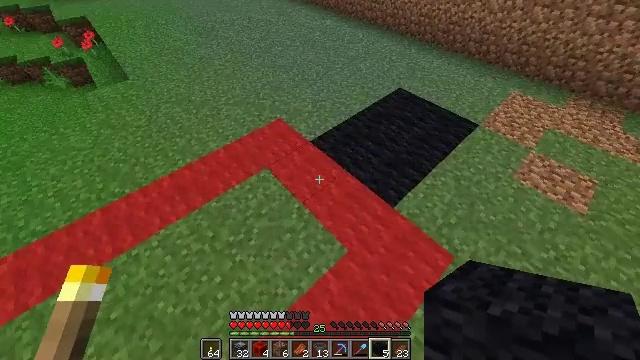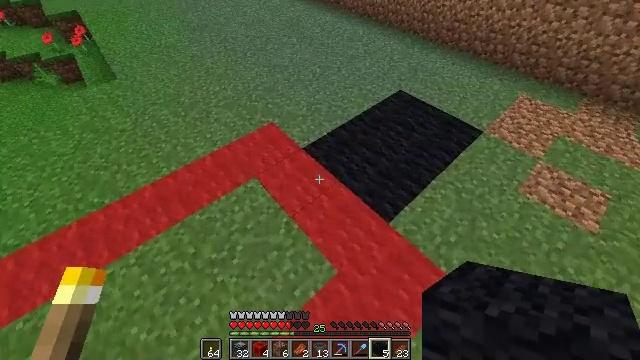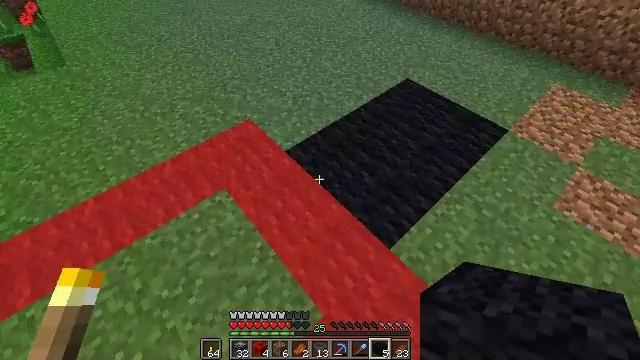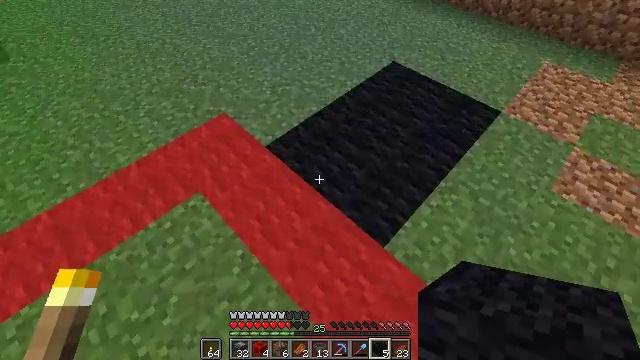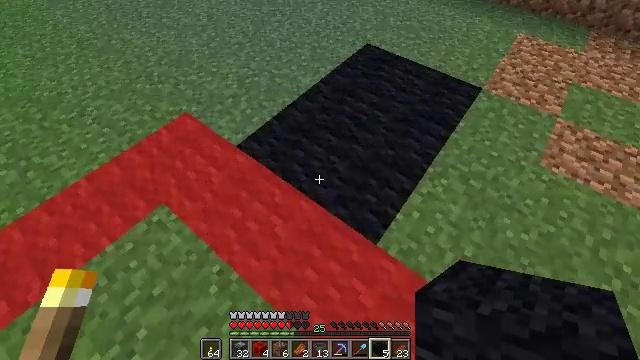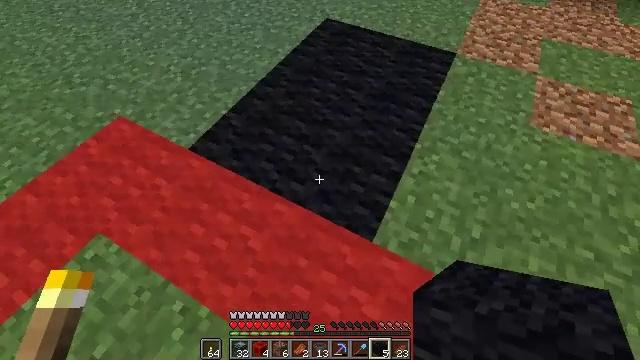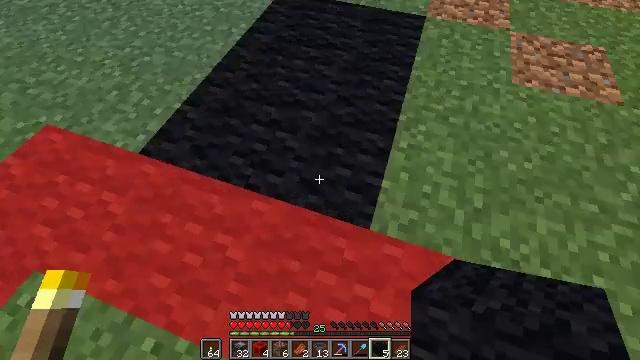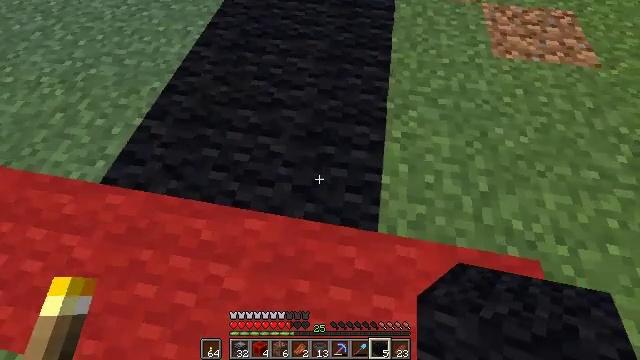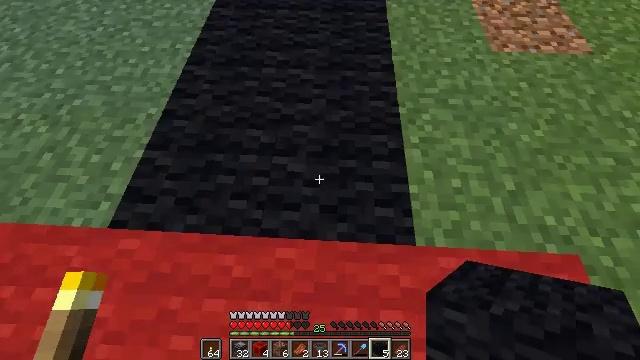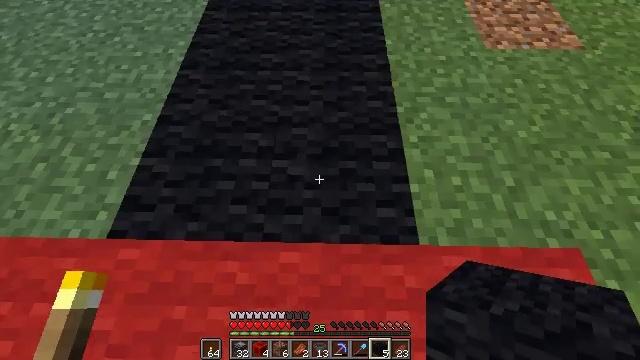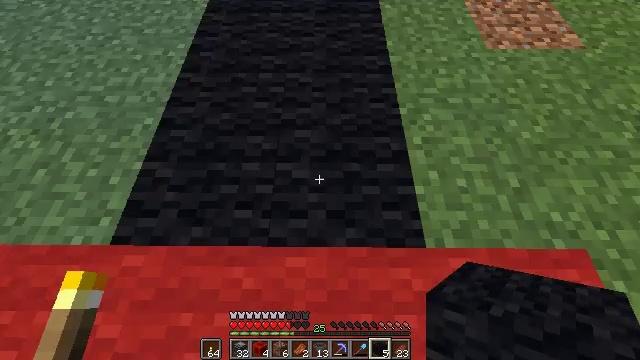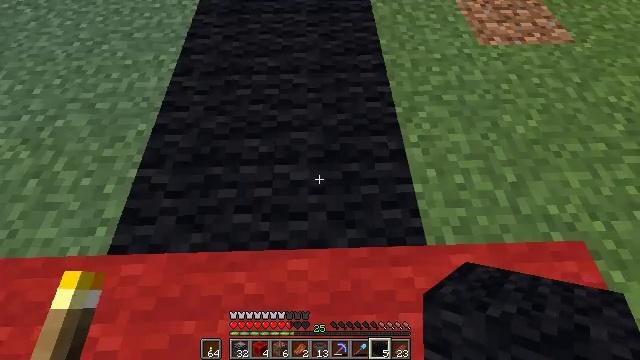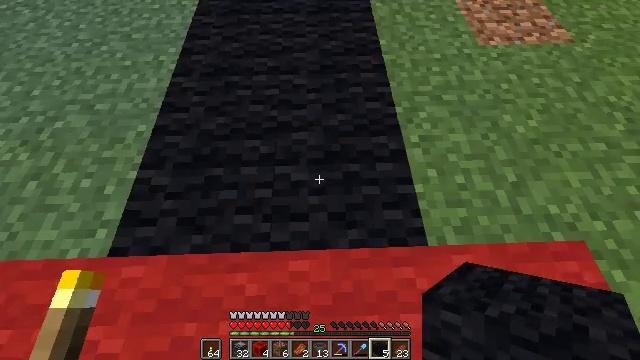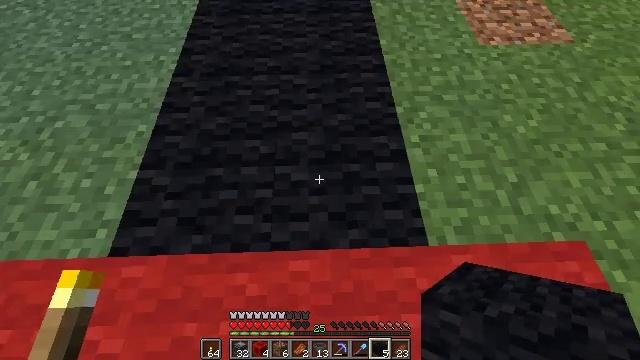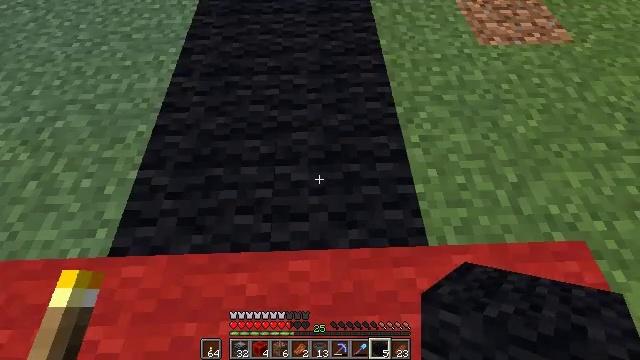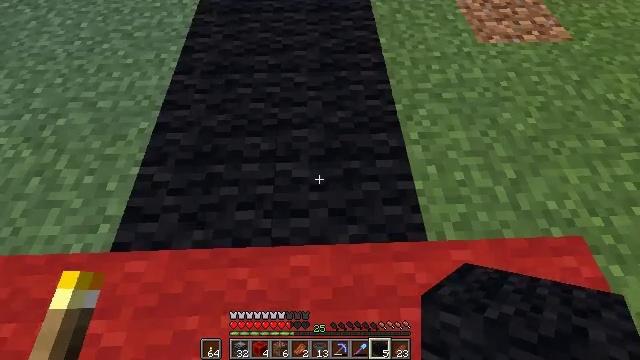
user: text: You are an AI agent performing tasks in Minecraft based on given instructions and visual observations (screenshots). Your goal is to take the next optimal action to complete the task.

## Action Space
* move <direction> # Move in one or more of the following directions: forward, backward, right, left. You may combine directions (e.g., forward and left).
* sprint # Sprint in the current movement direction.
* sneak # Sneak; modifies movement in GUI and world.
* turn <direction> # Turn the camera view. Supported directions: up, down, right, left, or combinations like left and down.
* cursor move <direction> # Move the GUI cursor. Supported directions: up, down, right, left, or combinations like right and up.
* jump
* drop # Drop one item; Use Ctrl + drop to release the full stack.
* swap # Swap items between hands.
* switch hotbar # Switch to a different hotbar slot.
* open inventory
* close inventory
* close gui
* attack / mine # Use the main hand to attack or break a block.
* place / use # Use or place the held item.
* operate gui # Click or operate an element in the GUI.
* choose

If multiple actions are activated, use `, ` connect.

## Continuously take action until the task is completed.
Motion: motion action
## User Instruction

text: Break the block of red wool.
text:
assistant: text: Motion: no_op
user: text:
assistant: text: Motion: move left
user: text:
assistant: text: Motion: move left, turn right and down
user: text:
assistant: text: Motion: move left, turn right and down
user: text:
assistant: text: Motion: move left, turn right
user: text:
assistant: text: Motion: move left, turn right and down
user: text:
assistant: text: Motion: move left, turn right and down
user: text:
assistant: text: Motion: turn right
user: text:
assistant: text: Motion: turn right
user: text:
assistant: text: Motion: no_op
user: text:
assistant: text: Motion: turn right
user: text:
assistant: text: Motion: no_op
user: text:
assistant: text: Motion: no_op
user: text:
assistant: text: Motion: no_op
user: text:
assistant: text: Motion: move back
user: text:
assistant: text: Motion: move back
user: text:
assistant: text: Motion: move back
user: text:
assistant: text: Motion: move back
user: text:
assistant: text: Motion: no_op
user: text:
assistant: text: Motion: no_op
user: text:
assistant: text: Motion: no_op
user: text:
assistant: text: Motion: no_op
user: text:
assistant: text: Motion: no_op
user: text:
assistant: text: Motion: no_op
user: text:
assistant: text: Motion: no_op
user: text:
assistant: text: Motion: no_op
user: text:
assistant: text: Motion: no_op
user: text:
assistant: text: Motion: no_op
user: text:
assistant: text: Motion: no_op
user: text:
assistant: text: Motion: no_op